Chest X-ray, PA view. Patient: 55 years old, sex F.
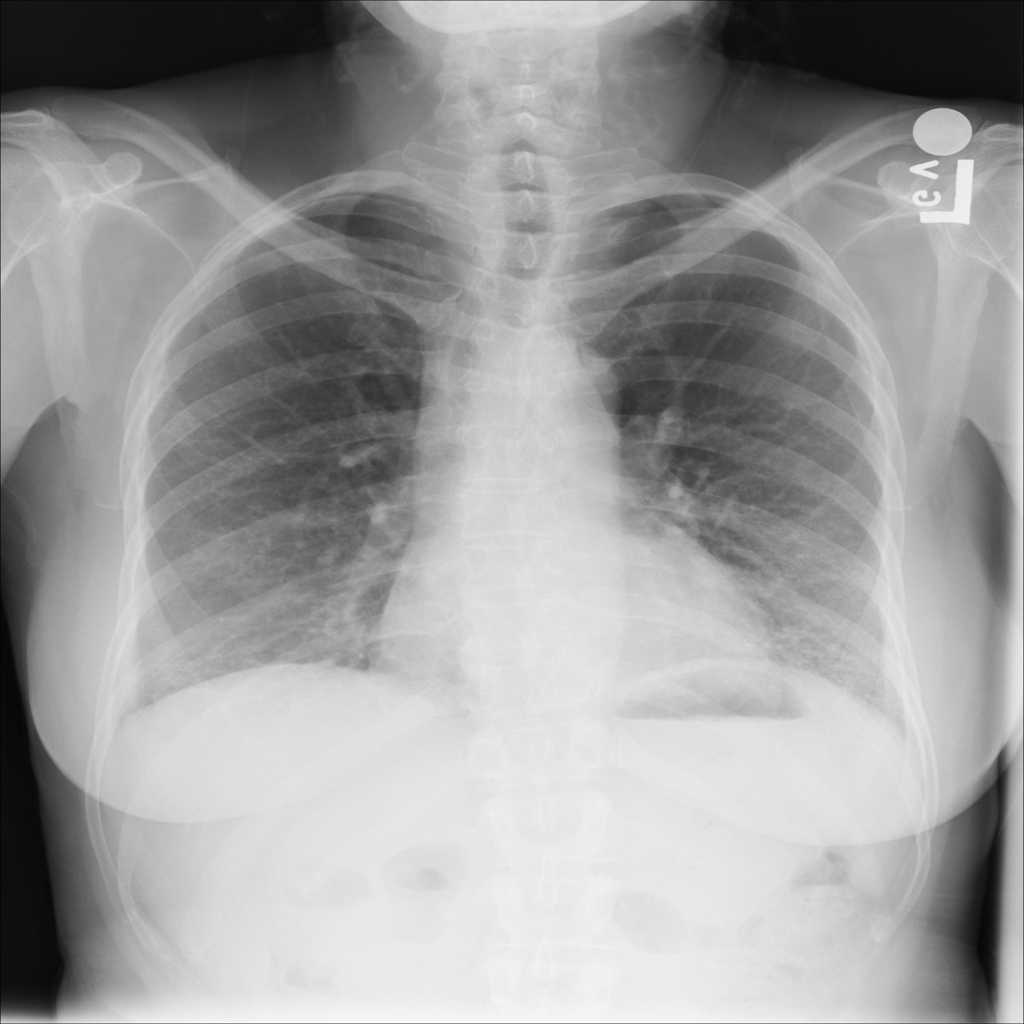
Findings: No Finding